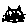
Label: cat